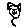
Label: cat